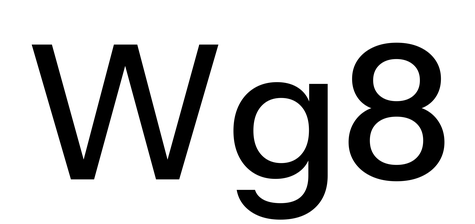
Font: InstrumentSans_Medium